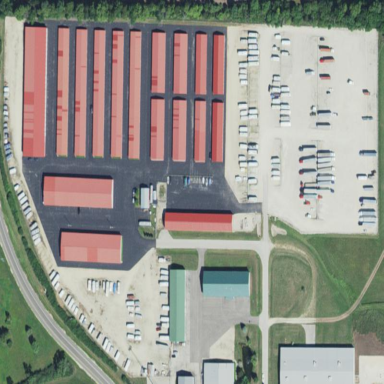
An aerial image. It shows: Industrial area used for storage.